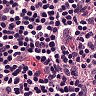
Metastatic tissue present: no